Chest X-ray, PA view. Patient: 58 years old, sex F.
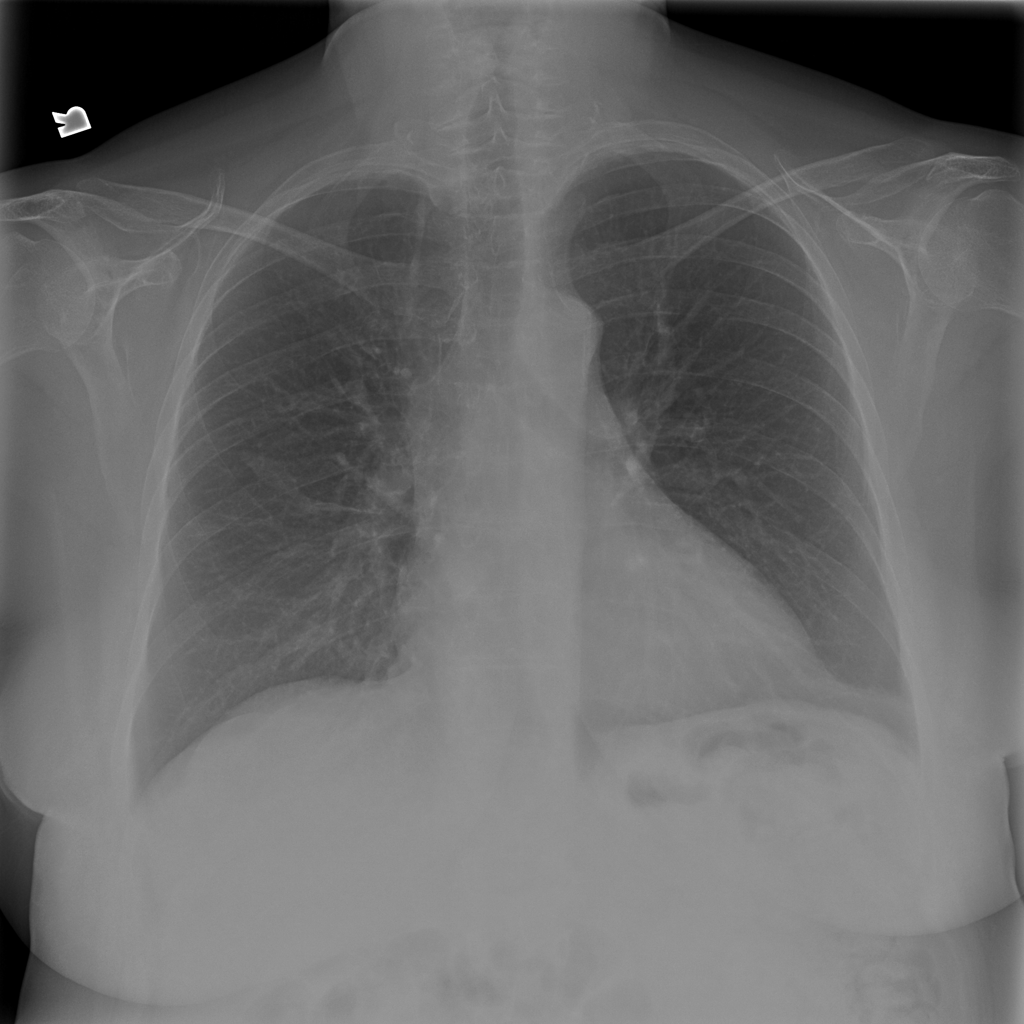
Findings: No Finding